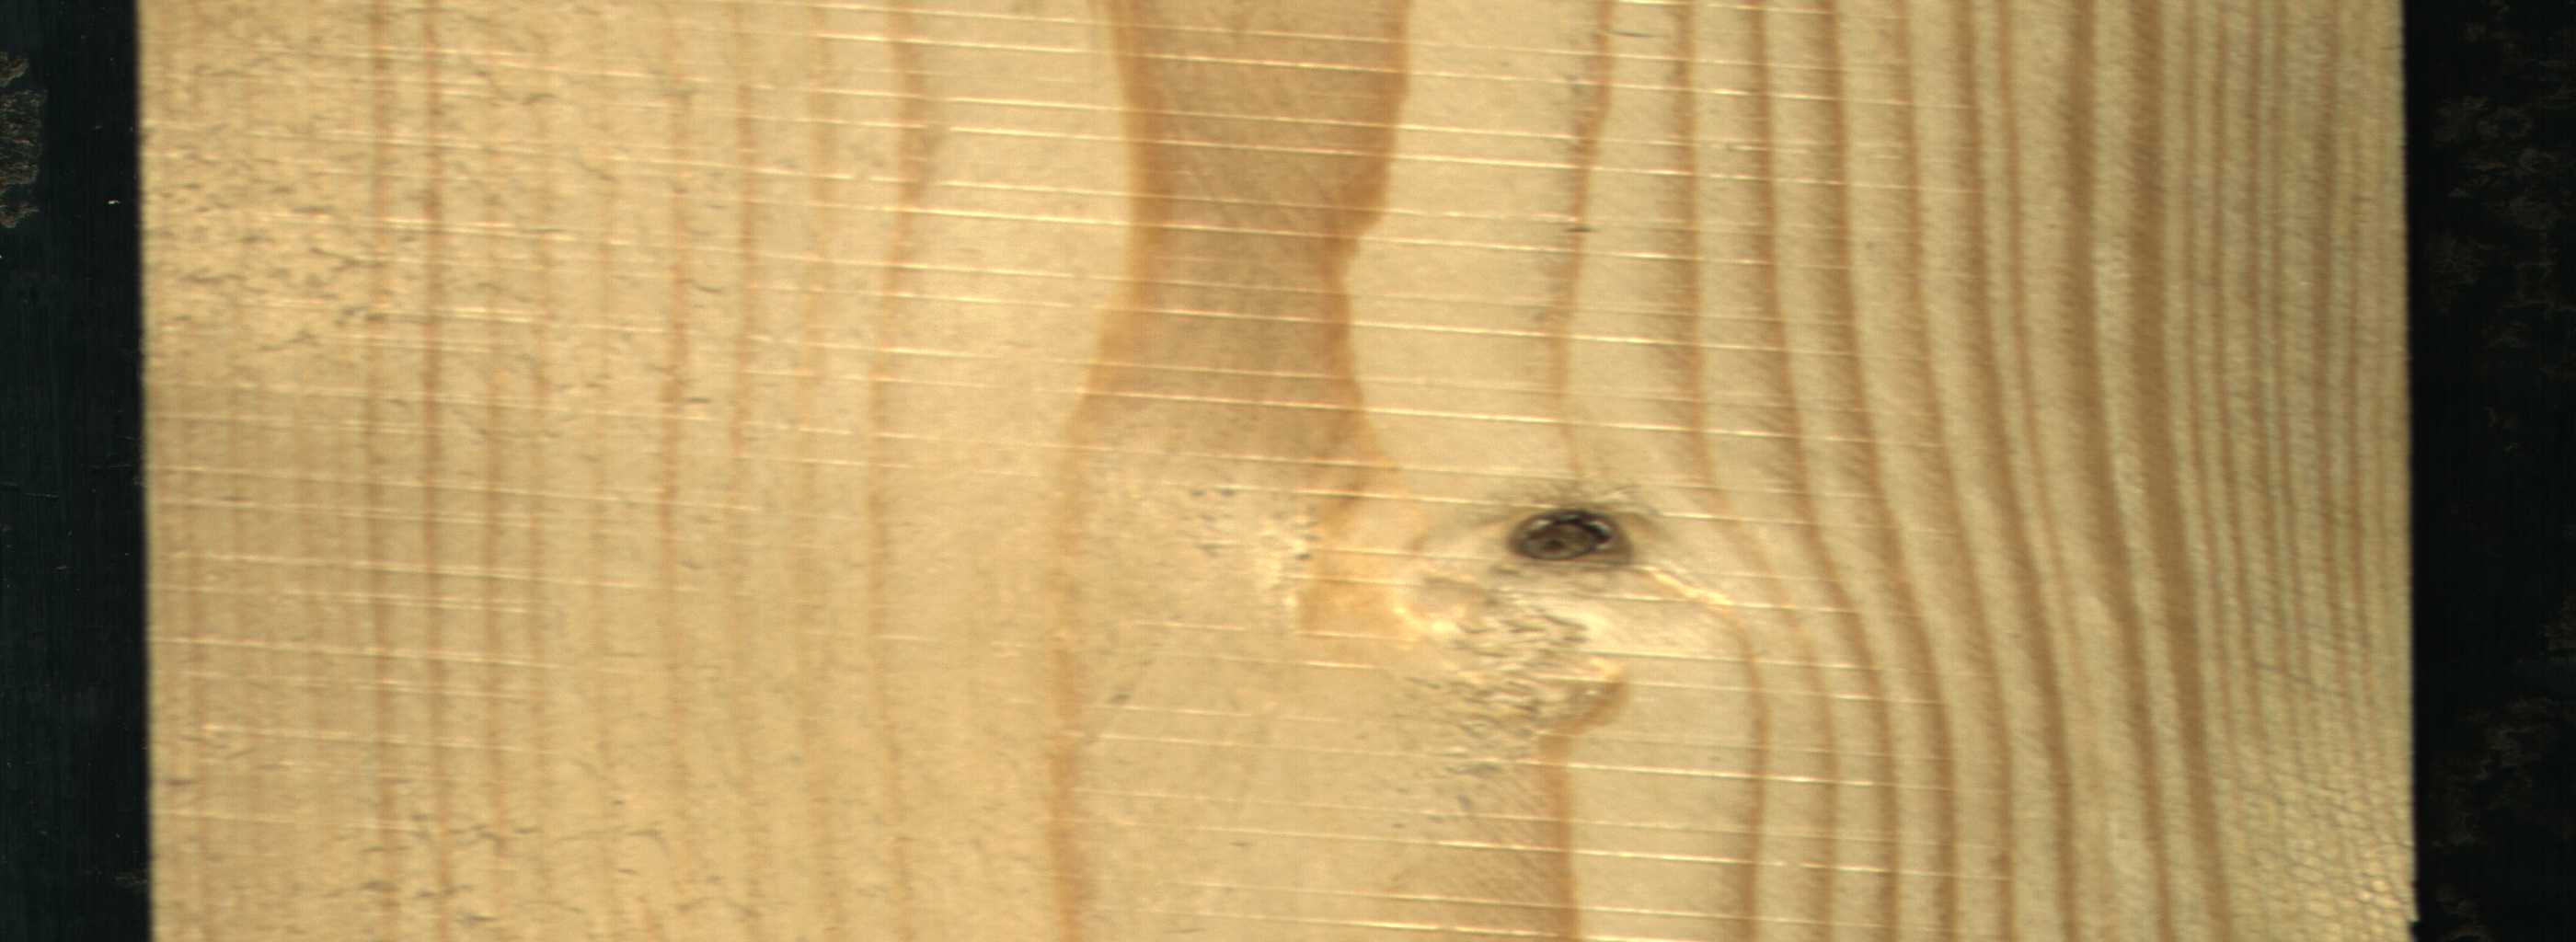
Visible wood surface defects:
Dead_Knot